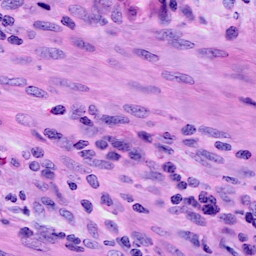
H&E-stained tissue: Cervix